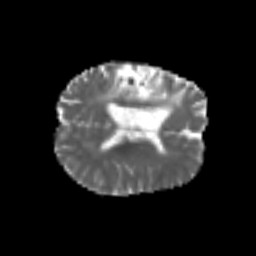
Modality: MD
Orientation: axial
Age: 67
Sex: female
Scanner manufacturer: siemens
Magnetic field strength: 3 T
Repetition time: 5.6 s
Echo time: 0.082 s